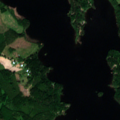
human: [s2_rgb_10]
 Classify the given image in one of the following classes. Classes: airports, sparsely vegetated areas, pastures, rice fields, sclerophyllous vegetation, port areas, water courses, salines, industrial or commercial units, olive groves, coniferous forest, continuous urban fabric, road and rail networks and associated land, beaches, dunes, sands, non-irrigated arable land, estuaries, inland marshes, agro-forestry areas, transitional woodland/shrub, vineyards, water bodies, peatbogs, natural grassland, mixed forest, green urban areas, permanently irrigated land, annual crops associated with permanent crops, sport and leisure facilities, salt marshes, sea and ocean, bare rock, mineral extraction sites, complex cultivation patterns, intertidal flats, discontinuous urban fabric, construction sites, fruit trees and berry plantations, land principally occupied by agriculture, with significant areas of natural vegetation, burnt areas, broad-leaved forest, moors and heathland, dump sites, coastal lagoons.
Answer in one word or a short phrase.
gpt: land principally occupied by agriculture, with significant areas of natural vegetation, broad-leaved forest, mixed forest, water bodies